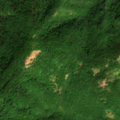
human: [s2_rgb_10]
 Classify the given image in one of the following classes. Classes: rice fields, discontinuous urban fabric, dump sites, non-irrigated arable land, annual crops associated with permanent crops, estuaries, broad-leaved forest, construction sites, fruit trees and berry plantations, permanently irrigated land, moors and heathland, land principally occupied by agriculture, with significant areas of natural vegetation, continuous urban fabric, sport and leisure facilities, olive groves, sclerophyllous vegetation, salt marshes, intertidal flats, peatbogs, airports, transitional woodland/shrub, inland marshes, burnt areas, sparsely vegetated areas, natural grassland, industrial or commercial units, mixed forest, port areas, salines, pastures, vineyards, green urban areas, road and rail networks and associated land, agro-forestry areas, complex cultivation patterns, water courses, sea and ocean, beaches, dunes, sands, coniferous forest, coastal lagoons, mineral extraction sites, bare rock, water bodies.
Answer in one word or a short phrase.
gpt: broad-leaved forest, transitional woodland/shrub